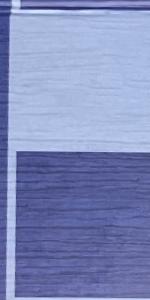
Label: Empty